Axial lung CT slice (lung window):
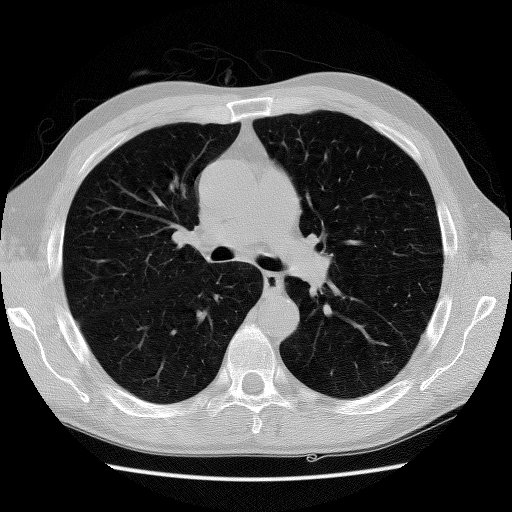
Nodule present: no